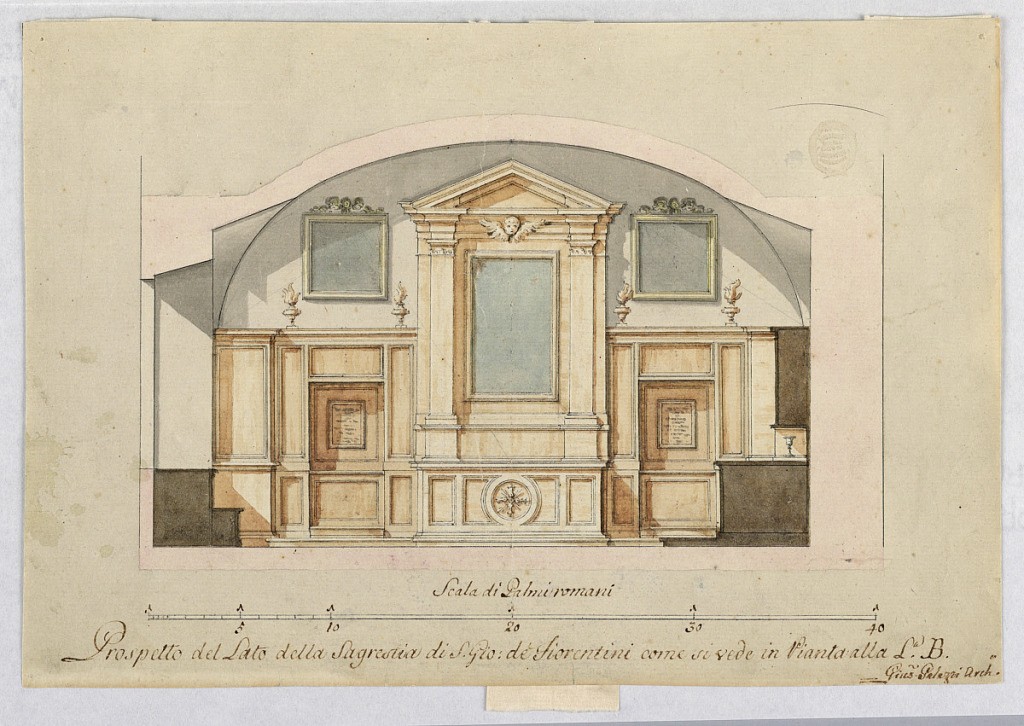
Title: Project for the Interior of the Sacristy of St. Giovanni de’ Florentini in Rome
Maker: Giuseppe Palazzi, Italian, 1740 - 1810
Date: late 18th century
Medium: Graphite, pen and ink, brush and watercolor on paper
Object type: Drawing
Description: Section. At left is a window. At the opposite side is a cupboard, whose lower part is for vestments. The long vault is decorated in the center with an alter retable. Laterally are panels with pictures hung over them in the vault.